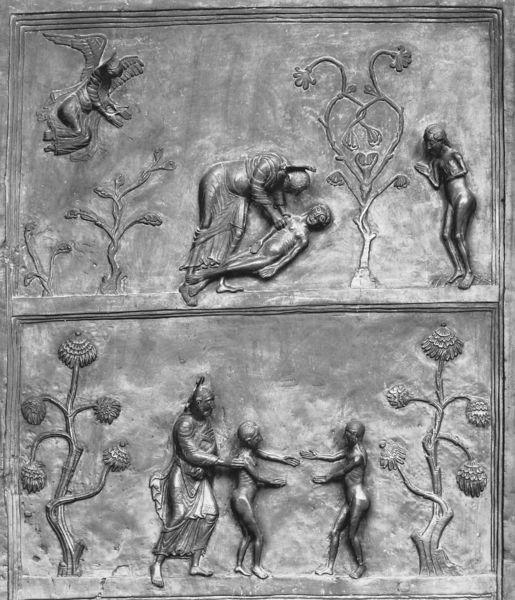
Titel: Bernwardstür im Westportal des Hildesheimer Doms
Standort: Hildesheim, Dom (EU - D - Nds)
Schlagwörter: baum, flügel, gott, himmel, mann, nackt, menschen, blumen, frau, grau, blüten, wand, bibel, leiche, rahmen, stein, tot, toter, strauch, pflanze, pflanzen, kinder, engel, relief, jungen, people, flowers, metall, bronze, nackte, foto, adam, eva, paradies, rippen, sad, jesus, kranker, angel, trees, death, relieff, rippe, lazarus, erweckung, basrelief, lahm, christilich, steion